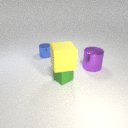
large purple metal cylinder to the right of small green rubber cube